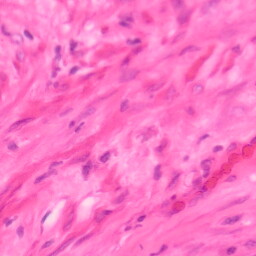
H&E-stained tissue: Colon